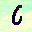
Label: 6